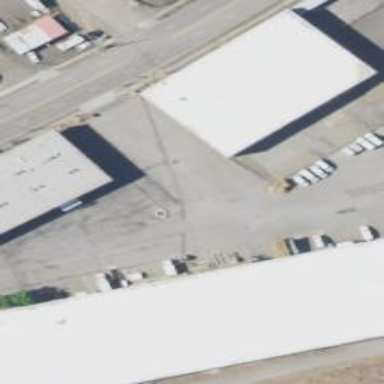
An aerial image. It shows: Commercial building.